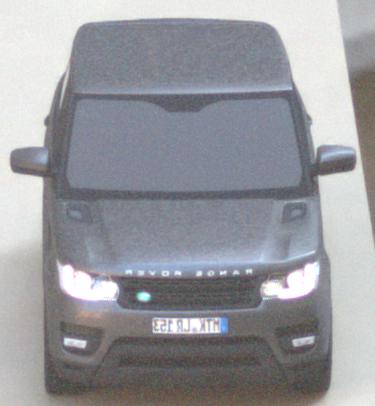
Make: Land Rover
Model: Range Rover Sport 5.0 V8 SC
Detailed model: Range Rover Sport (II)
Model produced from: 2013/09
Model produced until: 2015/07
Doors: 5
Color: gray
Road condition: dry road
Daytime: morning or afternoon
Contrast: medium contrast